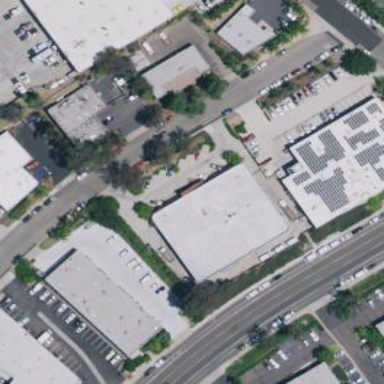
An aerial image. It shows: Building.